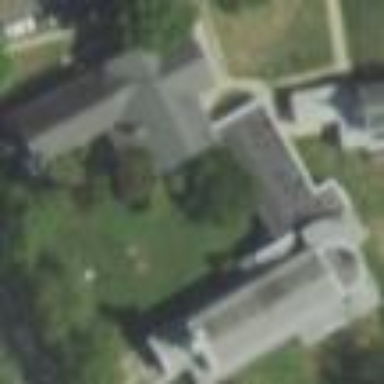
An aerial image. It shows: Building serving as place of worship.